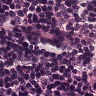
Metastatic tissue present: no